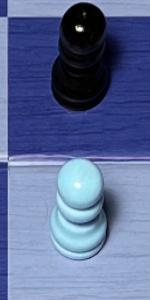
Label: Pawn_White